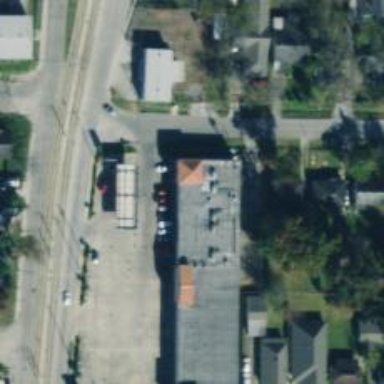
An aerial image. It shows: Convenience shop.